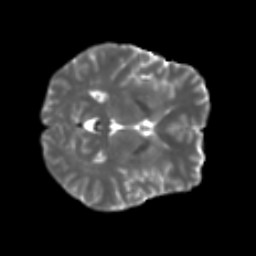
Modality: T2w
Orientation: axial
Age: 43
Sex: male
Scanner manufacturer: ge
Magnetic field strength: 3 T
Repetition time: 7.8 s
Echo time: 0.0611 s